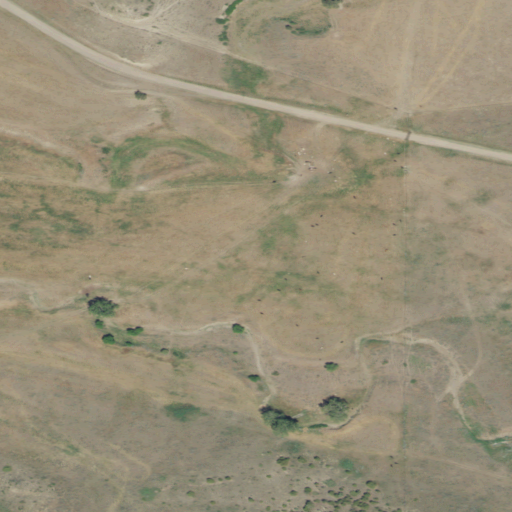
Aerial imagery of valley in Montana named Sawmill Coulee containing grassland, pasture, shrub, and evergreen forest